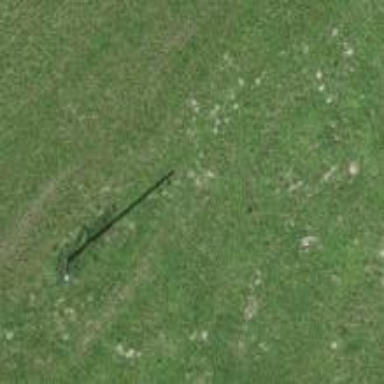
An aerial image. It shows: Power pole.